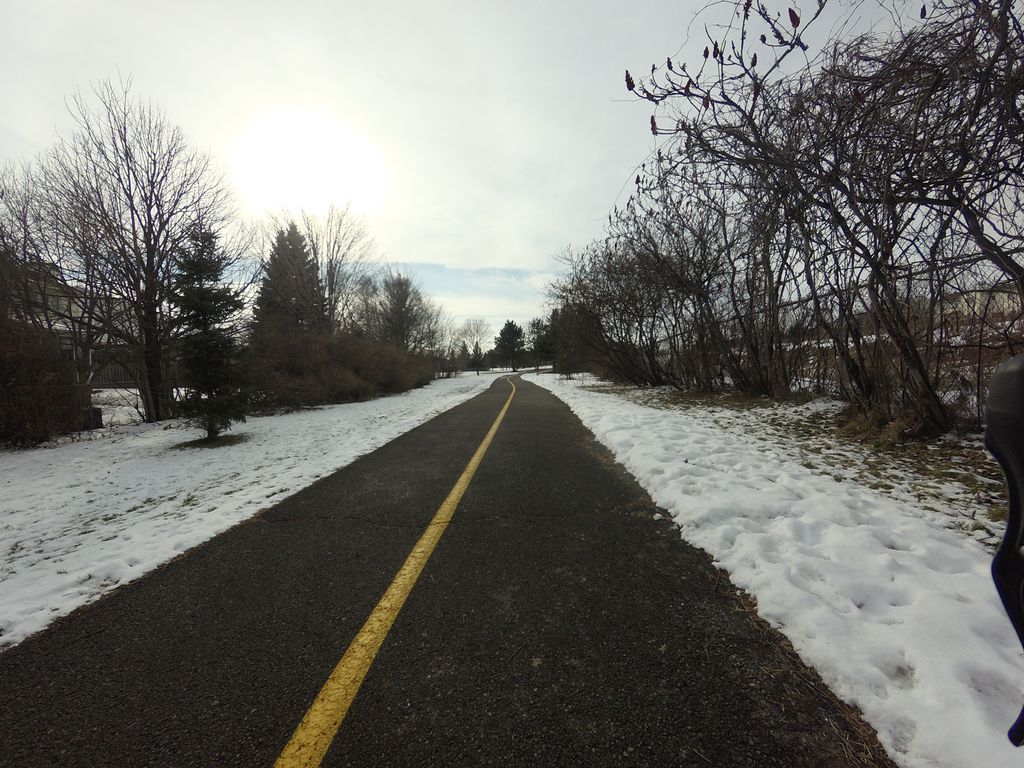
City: ottawa-gatineau